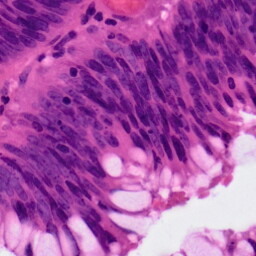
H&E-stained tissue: Colon